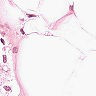
Metastatic tissue present: no